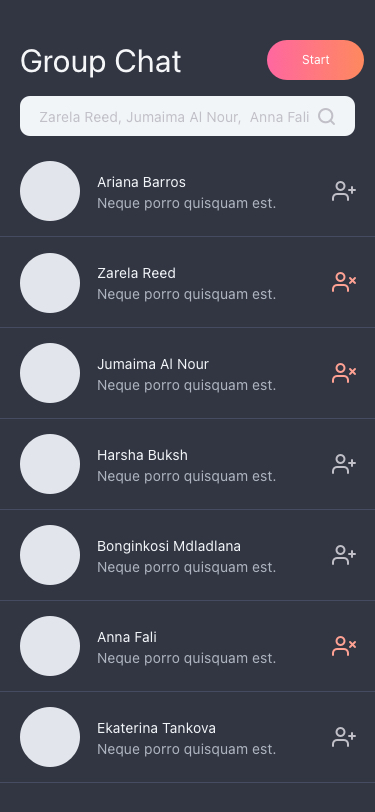
Text in this UI design:
Ekaterina Tankova
Neque porro quisquam est.
Anna Fali
Neque porro quisquam est.
Bonginkosi Mdladlana
Neque porro quisquam est.
Harsha Buksh
Neque porro quisquam est.
Jumaima Al Nour
Neque porro quisquam est.
Zarela Reed
Neque porro quisquam est.
Ariana Barros
Neque porro quisquam est.
Group Chat